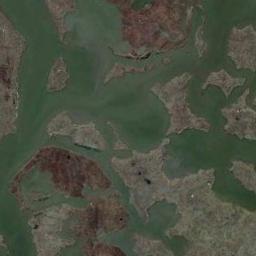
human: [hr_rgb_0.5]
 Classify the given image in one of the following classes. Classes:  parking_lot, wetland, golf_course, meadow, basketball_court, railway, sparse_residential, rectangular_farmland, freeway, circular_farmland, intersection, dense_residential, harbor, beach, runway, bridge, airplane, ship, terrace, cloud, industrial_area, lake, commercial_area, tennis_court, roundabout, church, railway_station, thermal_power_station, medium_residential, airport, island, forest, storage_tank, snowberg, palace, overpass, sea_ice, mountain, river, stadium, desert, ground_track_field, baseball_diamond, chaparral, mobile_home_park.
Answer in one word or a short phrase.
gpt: wetland